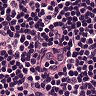
Metastatic tissue present: no